Interaction volume radius: 5 \u00c5
Interaction volume height: 20 \u00c5
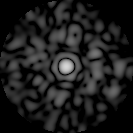
Disorder parameter: 0.8359